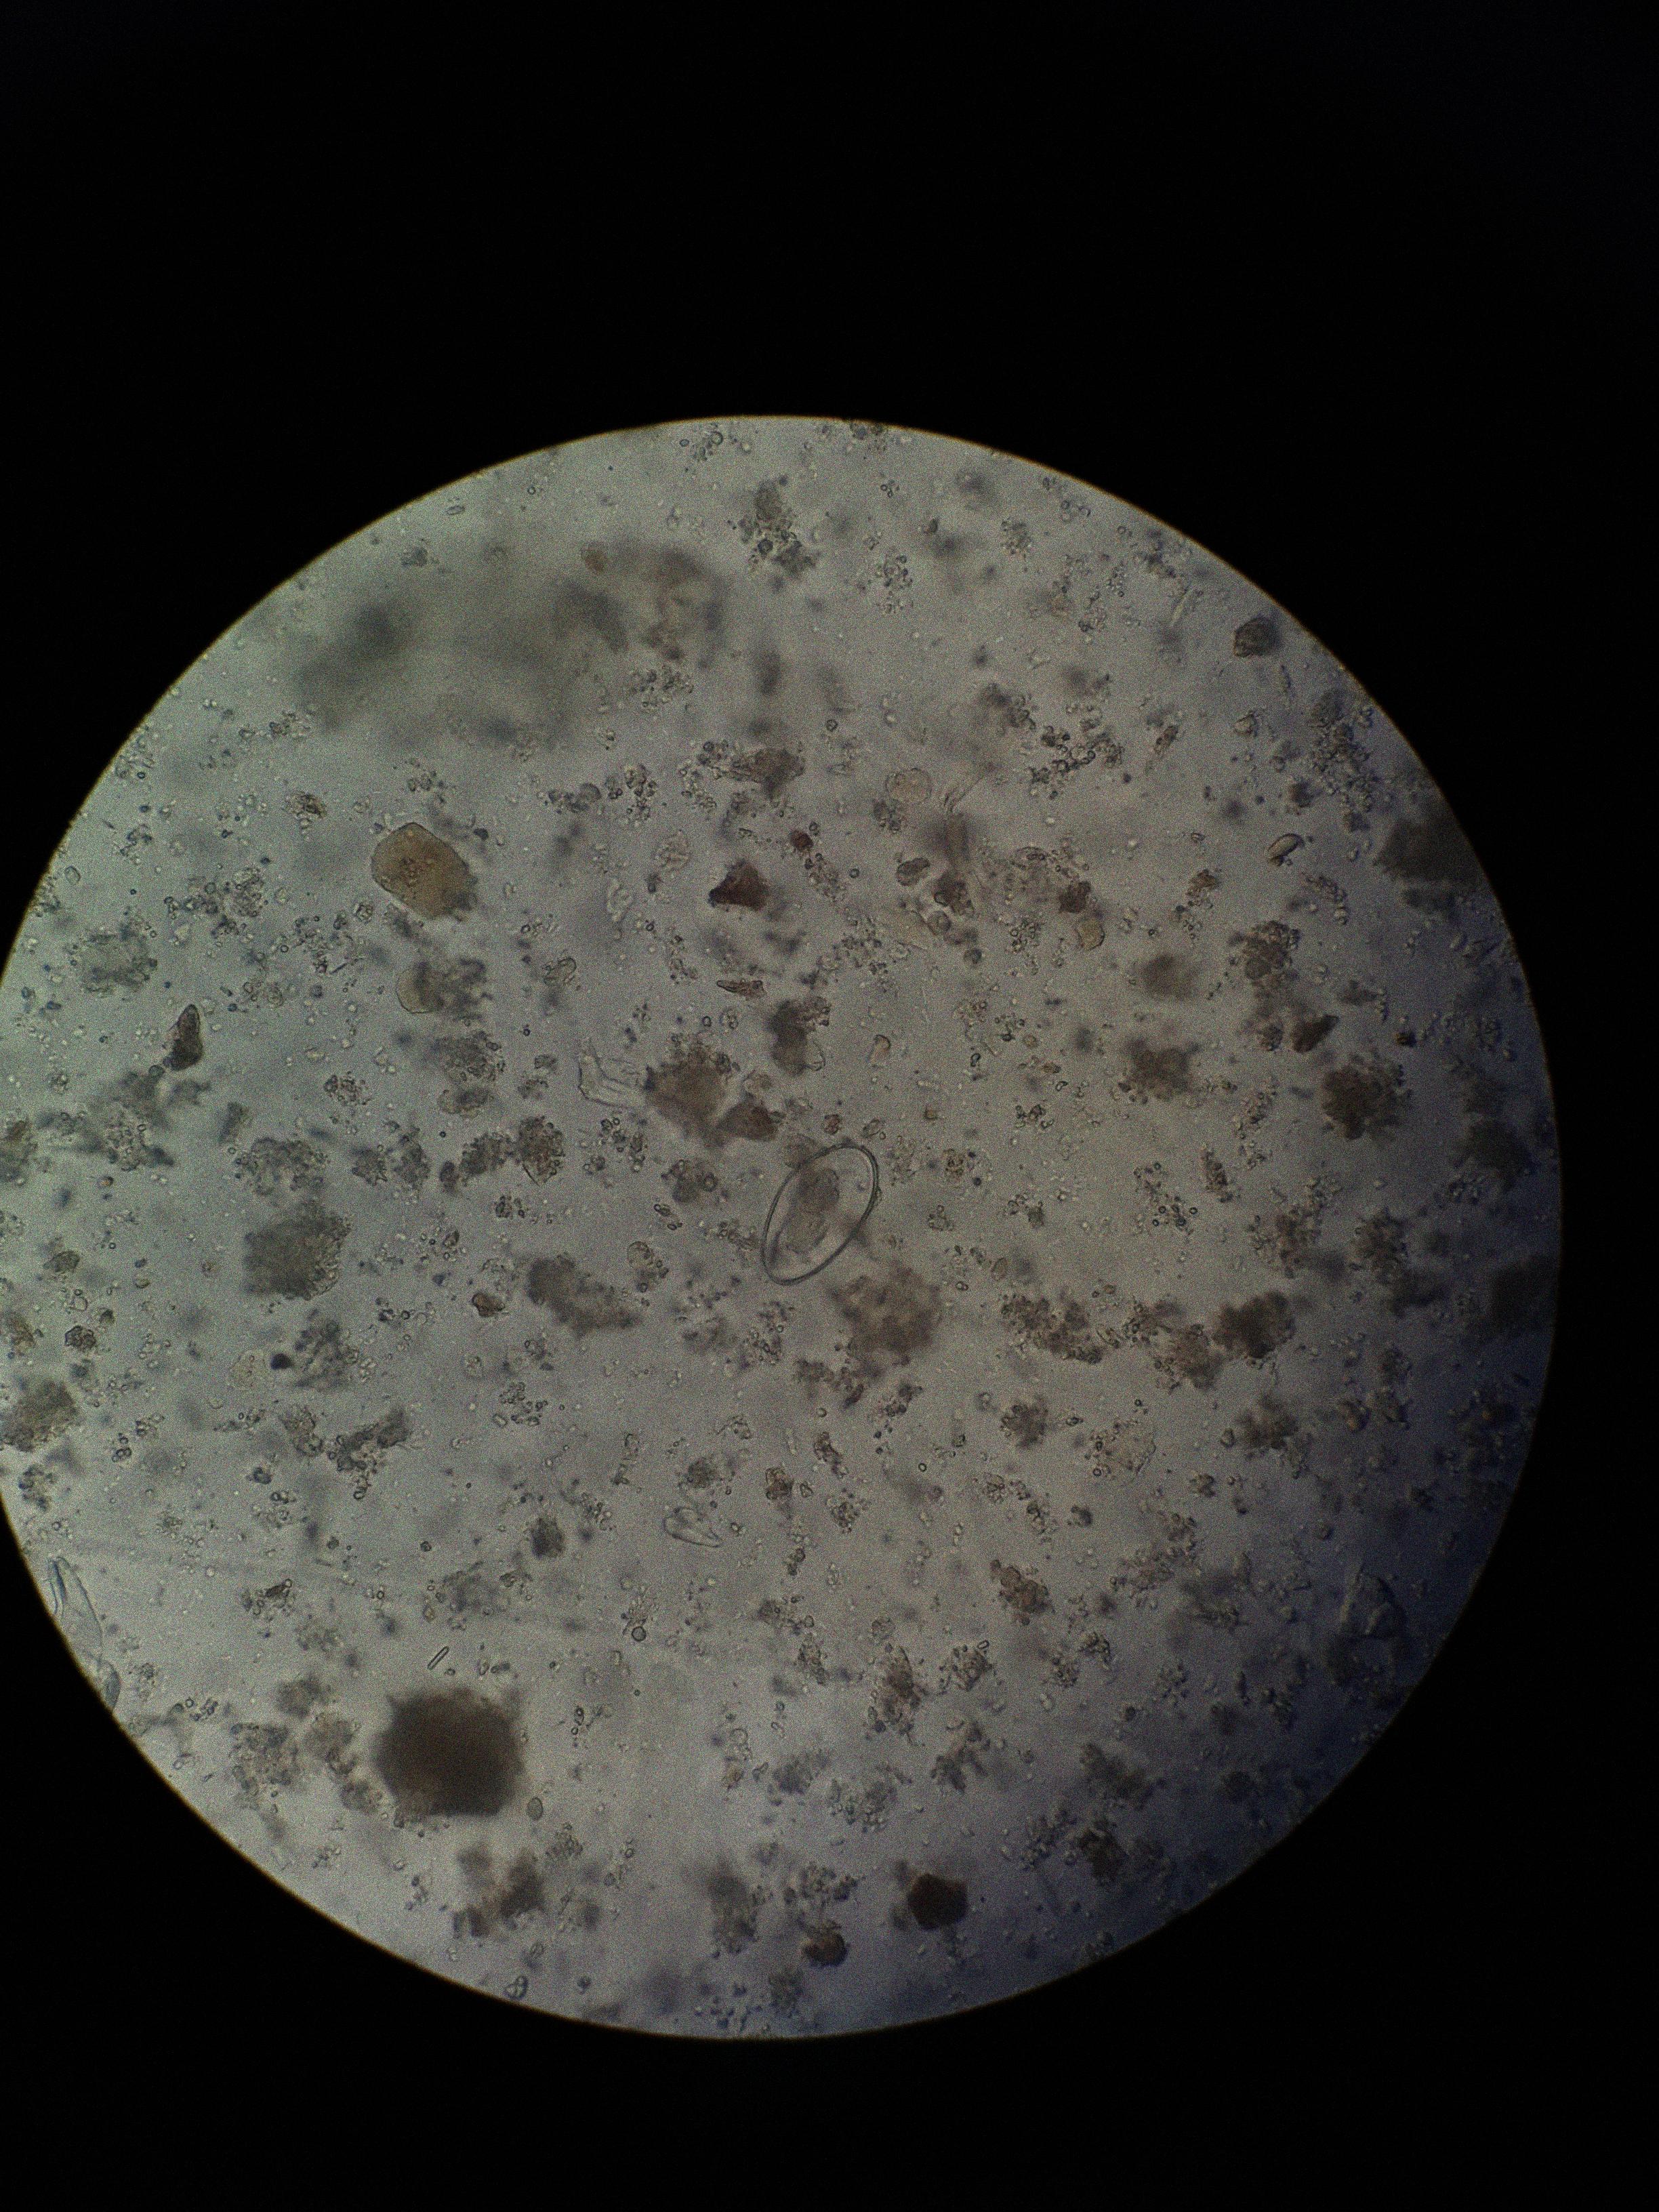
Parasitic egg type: Enterobius vermicularis